Interaction volume radius: 5 \u00c5
Interaction volume height: 15 \u00c5
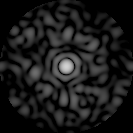
Disorder parameter: 0.7893